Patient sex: M
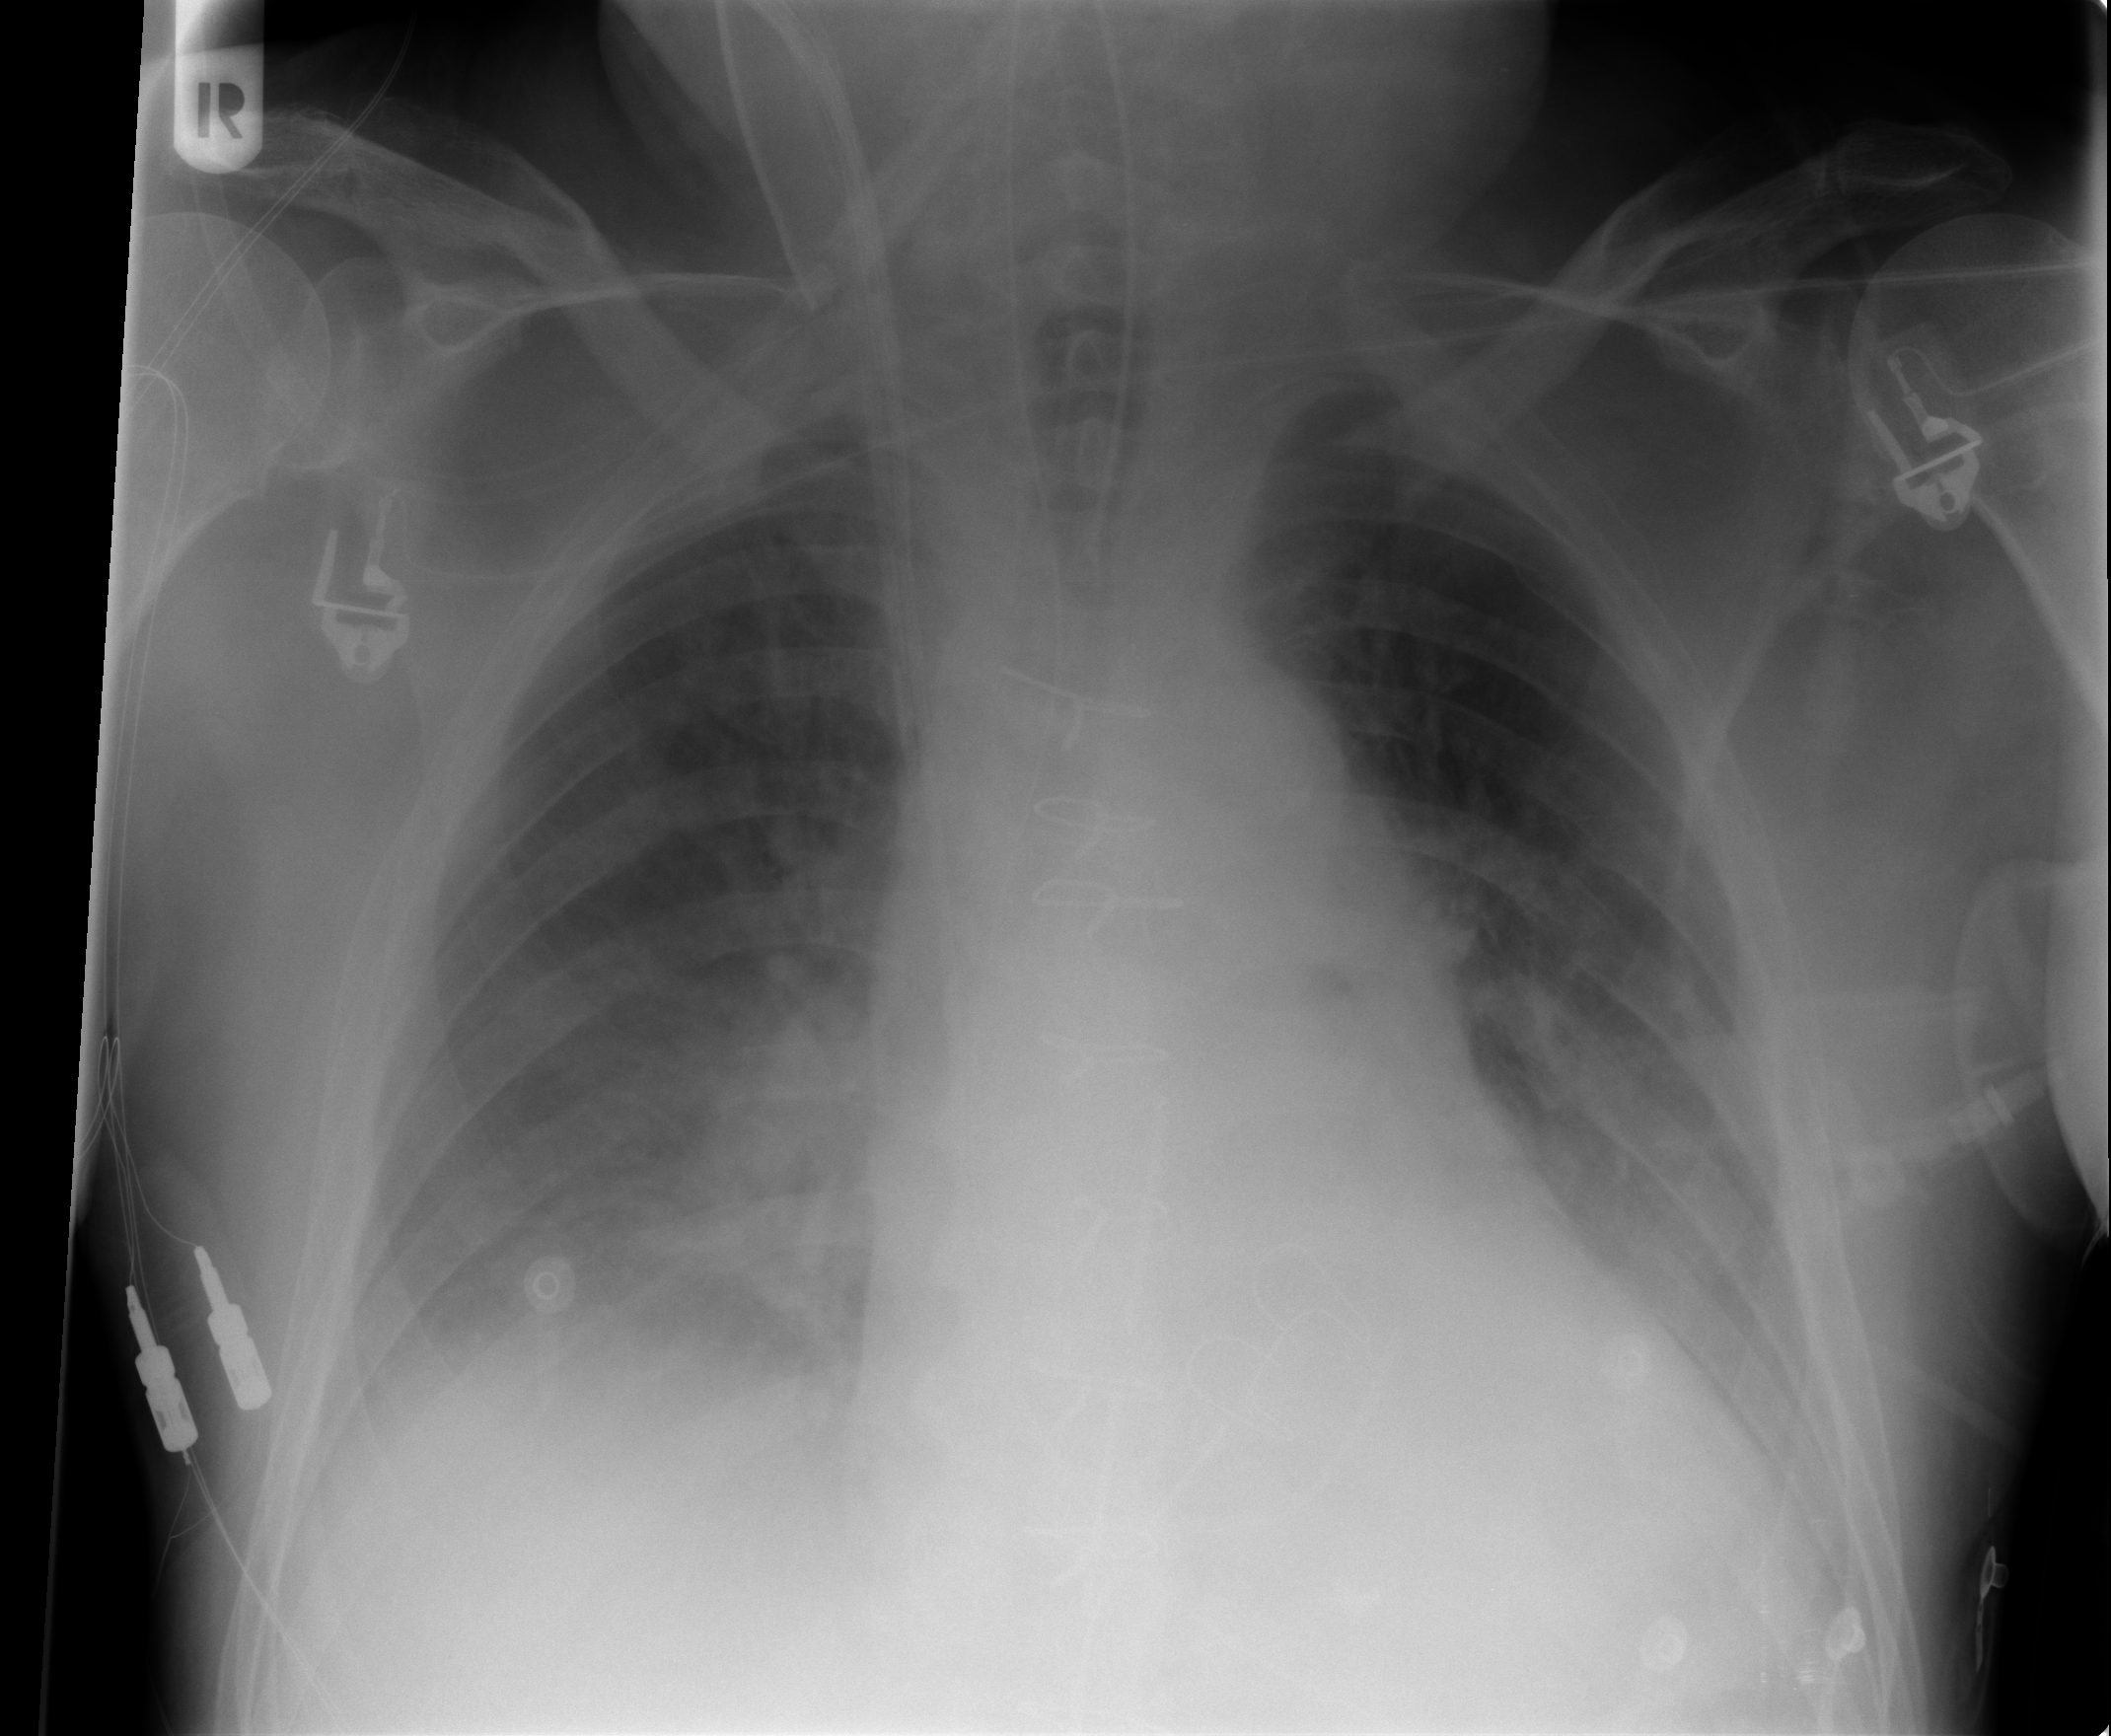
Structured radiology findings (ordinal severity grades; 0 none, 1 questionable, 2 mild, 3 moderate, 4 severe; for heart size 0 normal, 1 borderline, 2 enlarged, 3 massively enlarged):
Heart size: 1
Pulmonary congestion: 2
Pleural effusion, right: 2
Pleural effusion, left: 1
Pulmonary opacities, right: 0
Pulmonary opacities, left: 0
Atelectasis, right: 2
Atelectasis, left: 2